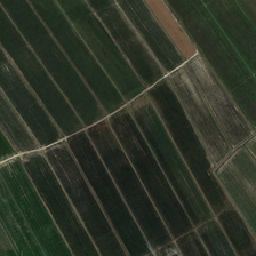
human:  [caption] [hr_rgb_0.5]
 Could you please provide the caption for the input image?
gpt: There is a bare land in the field.

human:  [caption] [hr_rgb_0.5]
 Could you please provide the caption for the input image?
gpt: These pieces of ground planted green wheat.

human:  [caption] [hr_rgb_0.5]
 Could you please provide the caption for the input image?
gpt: There is a bare field in the field.

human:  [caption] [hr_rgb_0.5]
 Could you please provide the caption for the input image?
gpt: These lands planted green wheat.

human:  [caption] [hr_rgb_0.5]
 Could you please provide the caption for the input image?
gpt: The field is planted with green wheat.